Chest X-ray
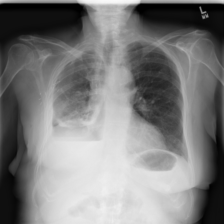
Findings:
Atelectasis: negative
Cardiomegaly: negative
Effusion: positive
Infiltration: negative
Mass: negative
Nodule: negative
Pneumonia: negative
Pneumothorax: negative
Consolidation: negative
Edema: negative
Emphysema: negative
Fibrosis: negative
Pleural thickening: negative
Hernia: negative